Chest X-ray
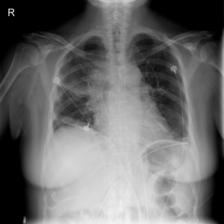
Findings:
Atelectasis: negative
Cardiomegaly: negative
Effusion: negative
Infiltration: positive
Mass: negative
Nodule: negative
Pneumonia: negative
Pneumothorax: positive
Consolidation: negative
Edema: negative
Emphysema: negative
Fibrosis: negative
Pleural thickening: negative
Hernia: negative